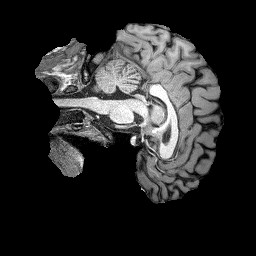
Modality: T1w
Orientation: sagittal
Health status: ill